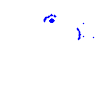
Particle: pion